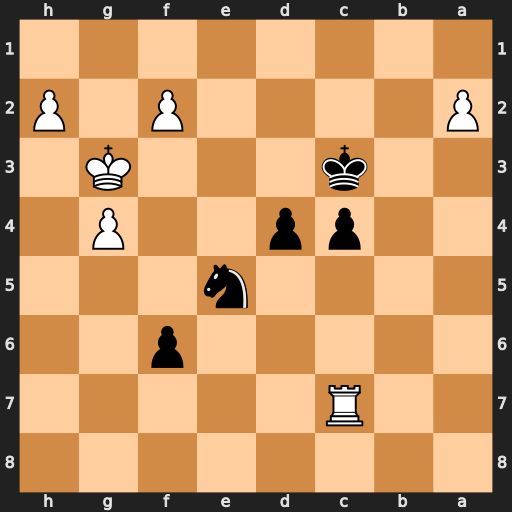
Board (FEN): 8/2R5/5p2/4n3/2pp2P1/2k3K1/P4P1P/8
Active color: b
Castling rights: -
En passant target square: -
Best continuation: d3 f4 d2 fxe5 d1=Q